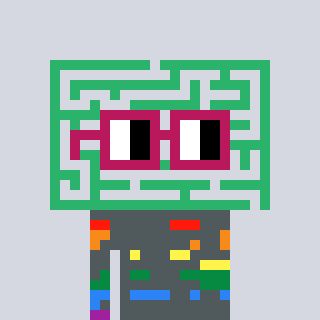
a pixel art character with square dark red glasses, a maze-shaped head and a bluegrey-colored body on a cool background